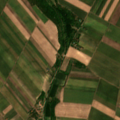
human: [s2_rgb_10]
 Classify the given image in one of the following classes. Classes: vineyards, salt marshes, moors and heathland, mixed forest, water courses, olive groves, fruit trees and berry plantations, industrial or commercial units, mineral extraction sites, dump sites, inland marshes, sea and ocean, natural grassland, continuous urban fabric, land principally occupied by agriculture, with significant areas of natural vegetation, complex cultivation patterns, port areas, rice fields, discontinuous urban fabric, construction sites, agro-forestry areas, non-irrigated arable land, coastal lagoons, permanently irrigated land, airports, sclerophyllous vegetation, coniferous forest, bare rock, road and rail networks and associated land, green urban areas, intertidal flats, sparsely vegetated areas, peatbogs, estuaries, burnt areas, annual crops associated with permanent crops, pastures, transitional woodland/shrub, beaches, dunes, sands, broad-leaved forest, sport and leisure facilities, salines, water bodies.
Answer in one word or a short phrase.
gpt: non-irrigated arable land, complex cultivation patterns, land principally occupied by agriculture, with significant areas of natural vegetation